Question: I have old template and new template. Both templates have standard value for controls and placeholder key names are different.
But, as shown in the screenshot, manually added controls (not from standard values) in page item (old template) don't reflect in the page item (new template) after changing the old template to new template.
Is it Sitecore's concept or do I need any other settings??
Otherwise, I have to manually update placeholder key and all datasource information for each item (total over 100 page items).
Any solution???
<URL>

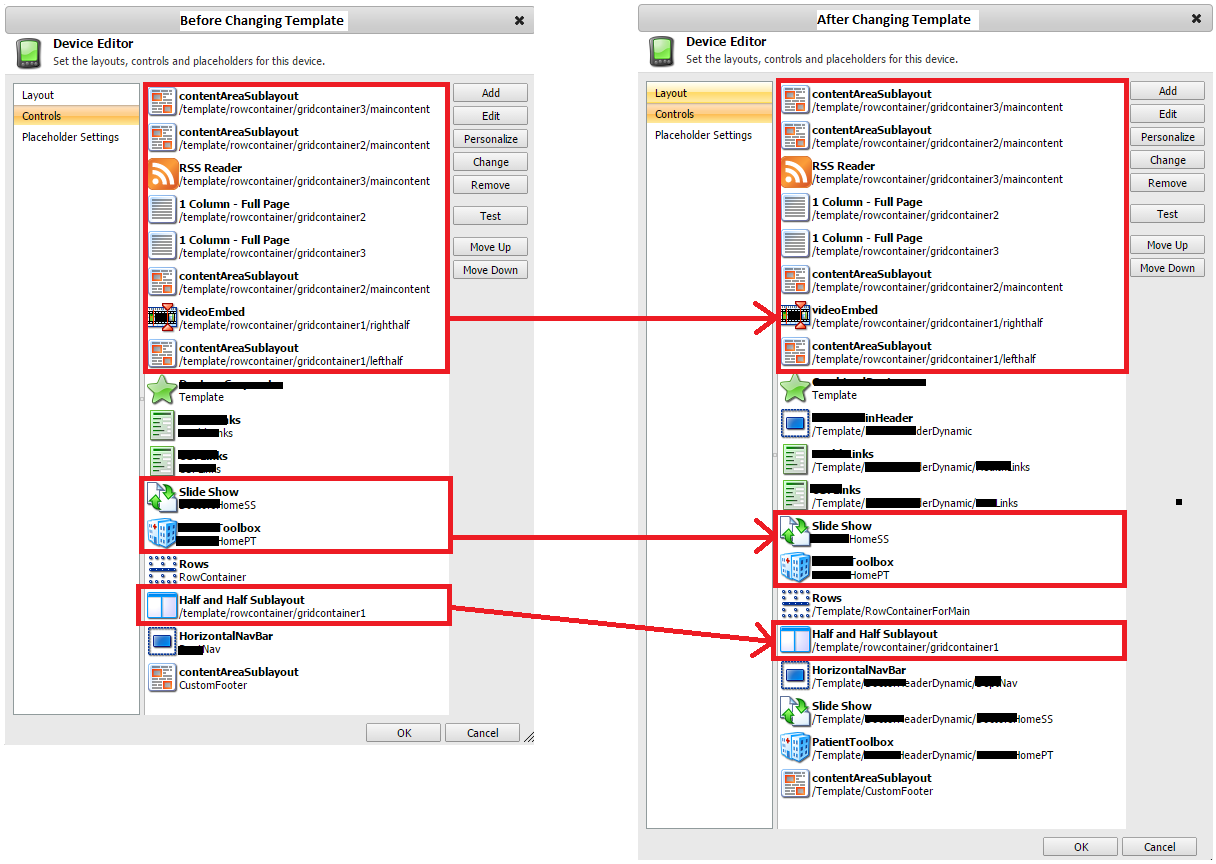
Answer: I think this is a side effect of how <URL> in Sitecore work.
When you define presentation in your Template, your setting up a bit of XML that describes the Template's idea of what the set of controls should be. When you then edit the Presentation Details on an Item based on your Template, you're not editing the original definition of the Layout. You're editing a "delta" - a fragment of XML which says what should be different from the Template.
Unfortunately, when you change the template, the delta becomes a bit meaningless.
So you're going to have to do one of the following:
1) If your Template defines exactly what the pages should look like, and the deltas on your page Items aren't relevant any more, then you need to remove these deltas. In this case, you can select a Page and click the "Reset" button for Presentation Details to get rid of the old data:

This just gets rid of the layout delta on the current item.
2) If each page does have to be different, then you're going to need to replace the deltas with the correct new information. Which may involve editing all the pages. If you need to process lots of pages using the same rules, you could consider scripting your changes using the <URL>? But if every page is different, then you may just have to do it by hand.